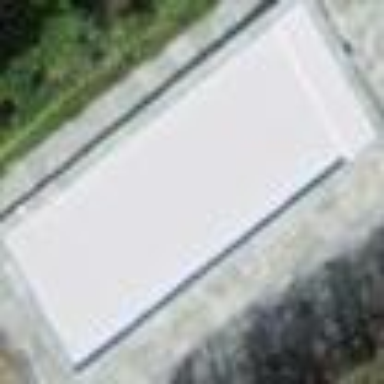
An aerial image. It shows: Swimming pool located in leisure land.